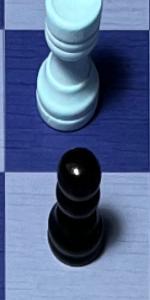
Label: Pawn_Black